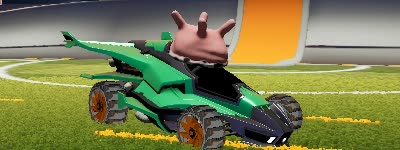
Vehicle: aftershock